Field crop: tomato
Growth stage: 2
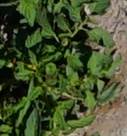
Species: tomato